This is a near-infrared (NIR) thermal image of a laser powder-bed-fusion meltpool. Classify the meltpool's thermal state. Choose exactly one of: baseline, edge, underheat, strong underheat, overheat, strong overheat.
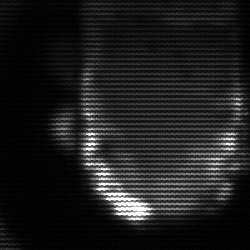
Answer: baseline